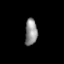
Tissue: prostate
Cell type: Fibroblasts
Senescence score: 0.8063
Nuclear area (px): 322
Mean DAPI intensity: 140.804